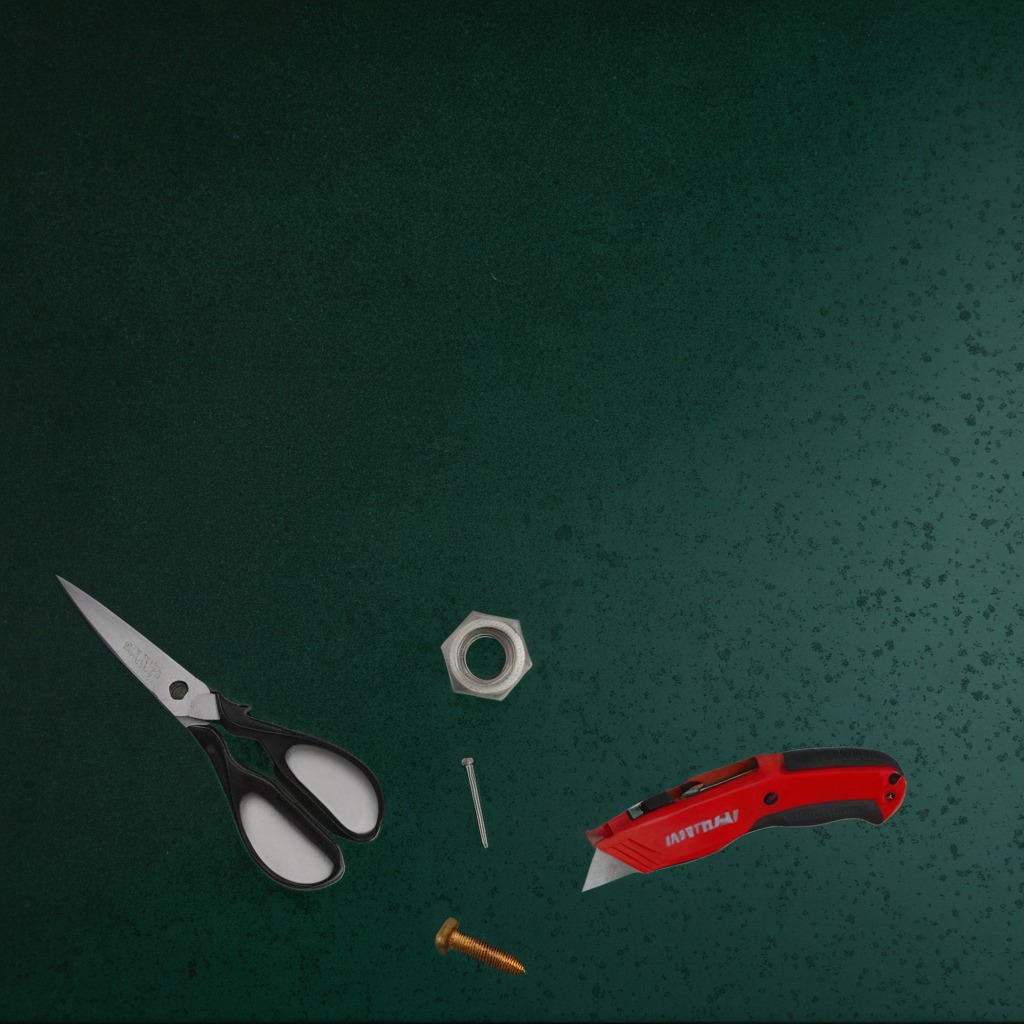
A utility knife, a metal machine screw, an iron nail, a pair of scissors, and a metal nut are lying on the granite tabletop.